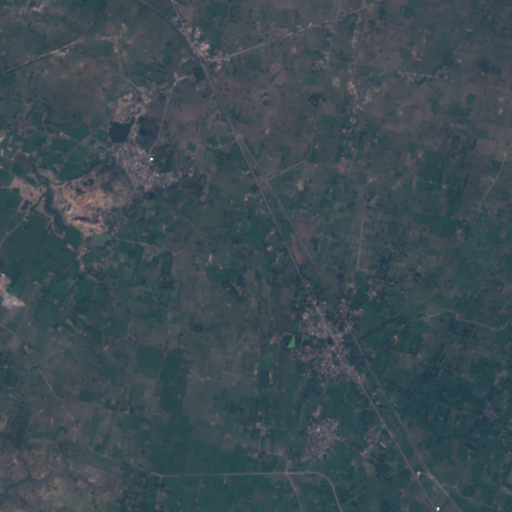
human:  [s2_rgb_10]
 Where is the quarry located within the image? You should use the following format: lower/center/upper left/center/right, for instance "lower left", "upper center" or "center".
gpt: The quarry is located in the center left of the image.
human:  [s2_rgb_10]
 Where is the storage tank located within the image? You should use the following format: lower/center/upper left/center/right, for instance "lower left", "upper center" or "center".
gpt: The storage tank is located in the center left of the image.
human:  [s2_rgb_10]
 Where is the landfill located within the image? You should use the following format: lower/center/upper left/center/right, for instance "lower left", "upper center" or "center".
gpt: There is no landfill in the image.